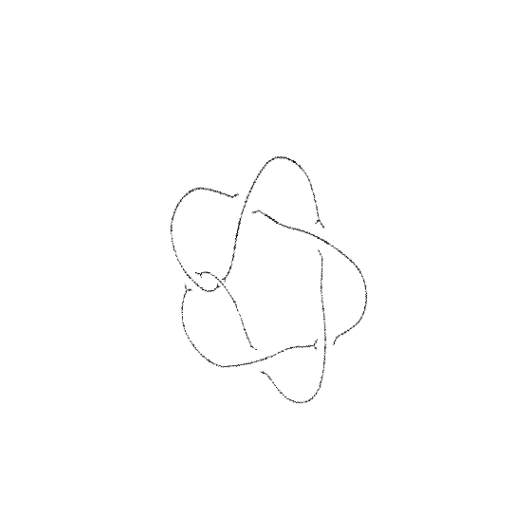
Crossing number: 6